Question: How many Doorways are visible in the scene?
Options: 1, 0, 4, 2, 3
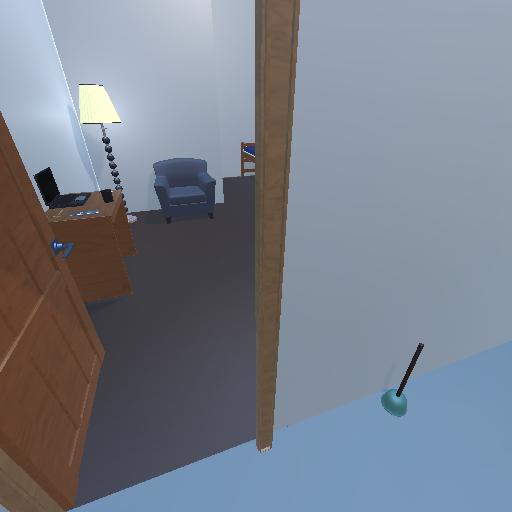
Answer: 1